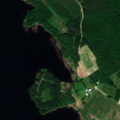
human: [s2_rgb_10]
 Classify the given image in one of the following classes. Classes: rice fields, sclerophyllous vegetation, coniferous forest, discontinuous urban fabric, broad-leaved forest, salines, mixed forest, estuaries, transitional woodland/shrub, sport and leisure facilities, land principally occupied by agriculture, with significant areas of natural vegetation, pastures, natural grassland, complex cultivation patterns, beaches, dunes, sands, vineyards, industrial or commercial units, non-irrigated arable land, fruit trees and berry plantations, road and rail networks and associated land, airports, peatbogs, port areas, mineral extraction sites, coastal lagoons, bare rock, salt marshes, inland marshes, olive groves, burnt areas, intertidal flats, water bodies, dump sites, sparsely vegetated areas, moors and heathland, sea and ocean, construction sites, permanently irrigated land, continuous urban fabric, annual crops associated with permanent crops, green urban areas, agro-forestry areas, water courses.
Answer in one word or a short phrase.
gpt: broad-leaved forest, mixed forest, water bodies